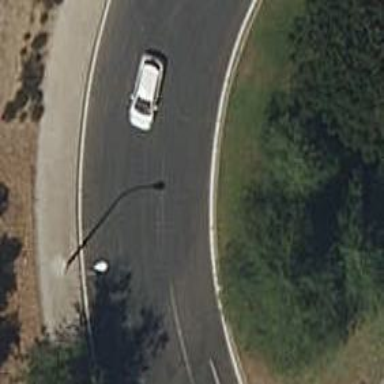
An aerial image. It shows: Tertiary road with asphalt surface.